Question: I was able to visualize spectrogram using library of musicg from <URL> but I found several odd things which I don't really understand.
I tried to use a wav file with sample rate 22050 and perform fft using 1024 samples with 50% overlap using blackmann window.
The result of the calculation is two-dimensional array (spectrogram[time][frequency]=intensity).
My question is if the second dimension called frequency, why the size of it only 256? is it related to frequency width bin?then how I determine the frequency?
When I tried to use 512 samples, the size reduce to half(128).
then should we normalize the spectrogram?

here is the code I got from musicg
'''
short[] amplitudes=wave.getSampleAmplitudes();
int numSamples = amplitudes.length;
int pointer=0;
// overlapping
if (overlapFactor>1){
int numOverlappedSamples=numSamples*overlapFactor;
int backSamples=fftSampleSize*(overlapFactor-1)/overlapFactor;
int fftSampleSize_1=fftSampleSize-1;
short[] overlapAmp= new short[numOverlappedSamples];
pointer=0;
for (int i=0; i<amplitudes.length; i++){
overlapAmp[pointer++]=amplitudes[i];
if (pointer%fftSampleSize==fftSampleSize_1){
// overlap
i-=backSamples;
}
}
numSamples=numOverlappedSamples;
amplitudes=overlapAmp;
}
// end overlapping
numFrames=numSamples/fftSampleSize;
framesPerSecond=(int)(numFrames/wave.length());
// set signals for fft (windowing)
WindowFunction window = new WindowFunction();
window.setWindowType("BLACKMAN");
double[] win=window.generate(fftSampleSize);
double[][] signals=new double[numFrames][];
for(int f=0; f<numFrames; f++) {
signals[f]=new double[fftSampleSize];
int startSample=f*fftSampleSize;
for (int n=0; n<fftSampleSize; n++){
signals[f][n]=amplitudes[startSample+n]*win[n];
}
}
// end set signals for fft
absoluteSpectrogram=new double[numFrames][];
// for each frame in signals, do fft on it
FastFourierTransform fft = new FastFourierTransform();
for (int i=0; i<numFrames; i++){
absoluteSpectrogram[i]=fft.getMagnitudes(signals[i]);
}
if (absoluteSpectrogram.length>0){
numFrequencyUnit=absoluteSpectrogram[0].length;
unitFrequency=(double)wave.getWaveHeader().getSampleRate()/2/numFrequencyUnit; // frequency could be caught within the half of nSamples according to Nyquist theory
// normalization of absoluteSpectrogram
spectrogram=new double[numFrames][numFrequencyUnit];
// set max and min amplitudes
double maxAmp=Double.MIN_VALUE;
double minAmp=Double.MAX_VALUE;
for (int i=0; i<numFrames; i++){
for (int j=0; j<numFrequencyUnit; j++){
if (absoluteSpectrogram[i][j]>maxAmp){
maxAmp=absoluteSpectrogram[i][j];
}
else if(absoluteSpectrogram[i][j]<minAmp){
minAmp=absoluteSpectrogram[i][j];
}
}
}
'''
thank you
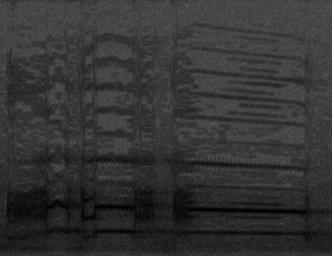
Answer: The spacing between each FFT result bin is the sample rate divided by the FFT length. For data sampled at a rate of 22050 sps fed to an FFT length of 1024, the resulting frequency bin spacing would be around 21.5 Hz. If you reduce the FFT length to 512, then the greater bin spacing results in less total bins in your spectrogram's vertical axis before it reaches no more than half the sample rate. With a Blackman window (actually any window), there will be some overlap of each bin's bandwidth.